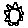
Label: sun